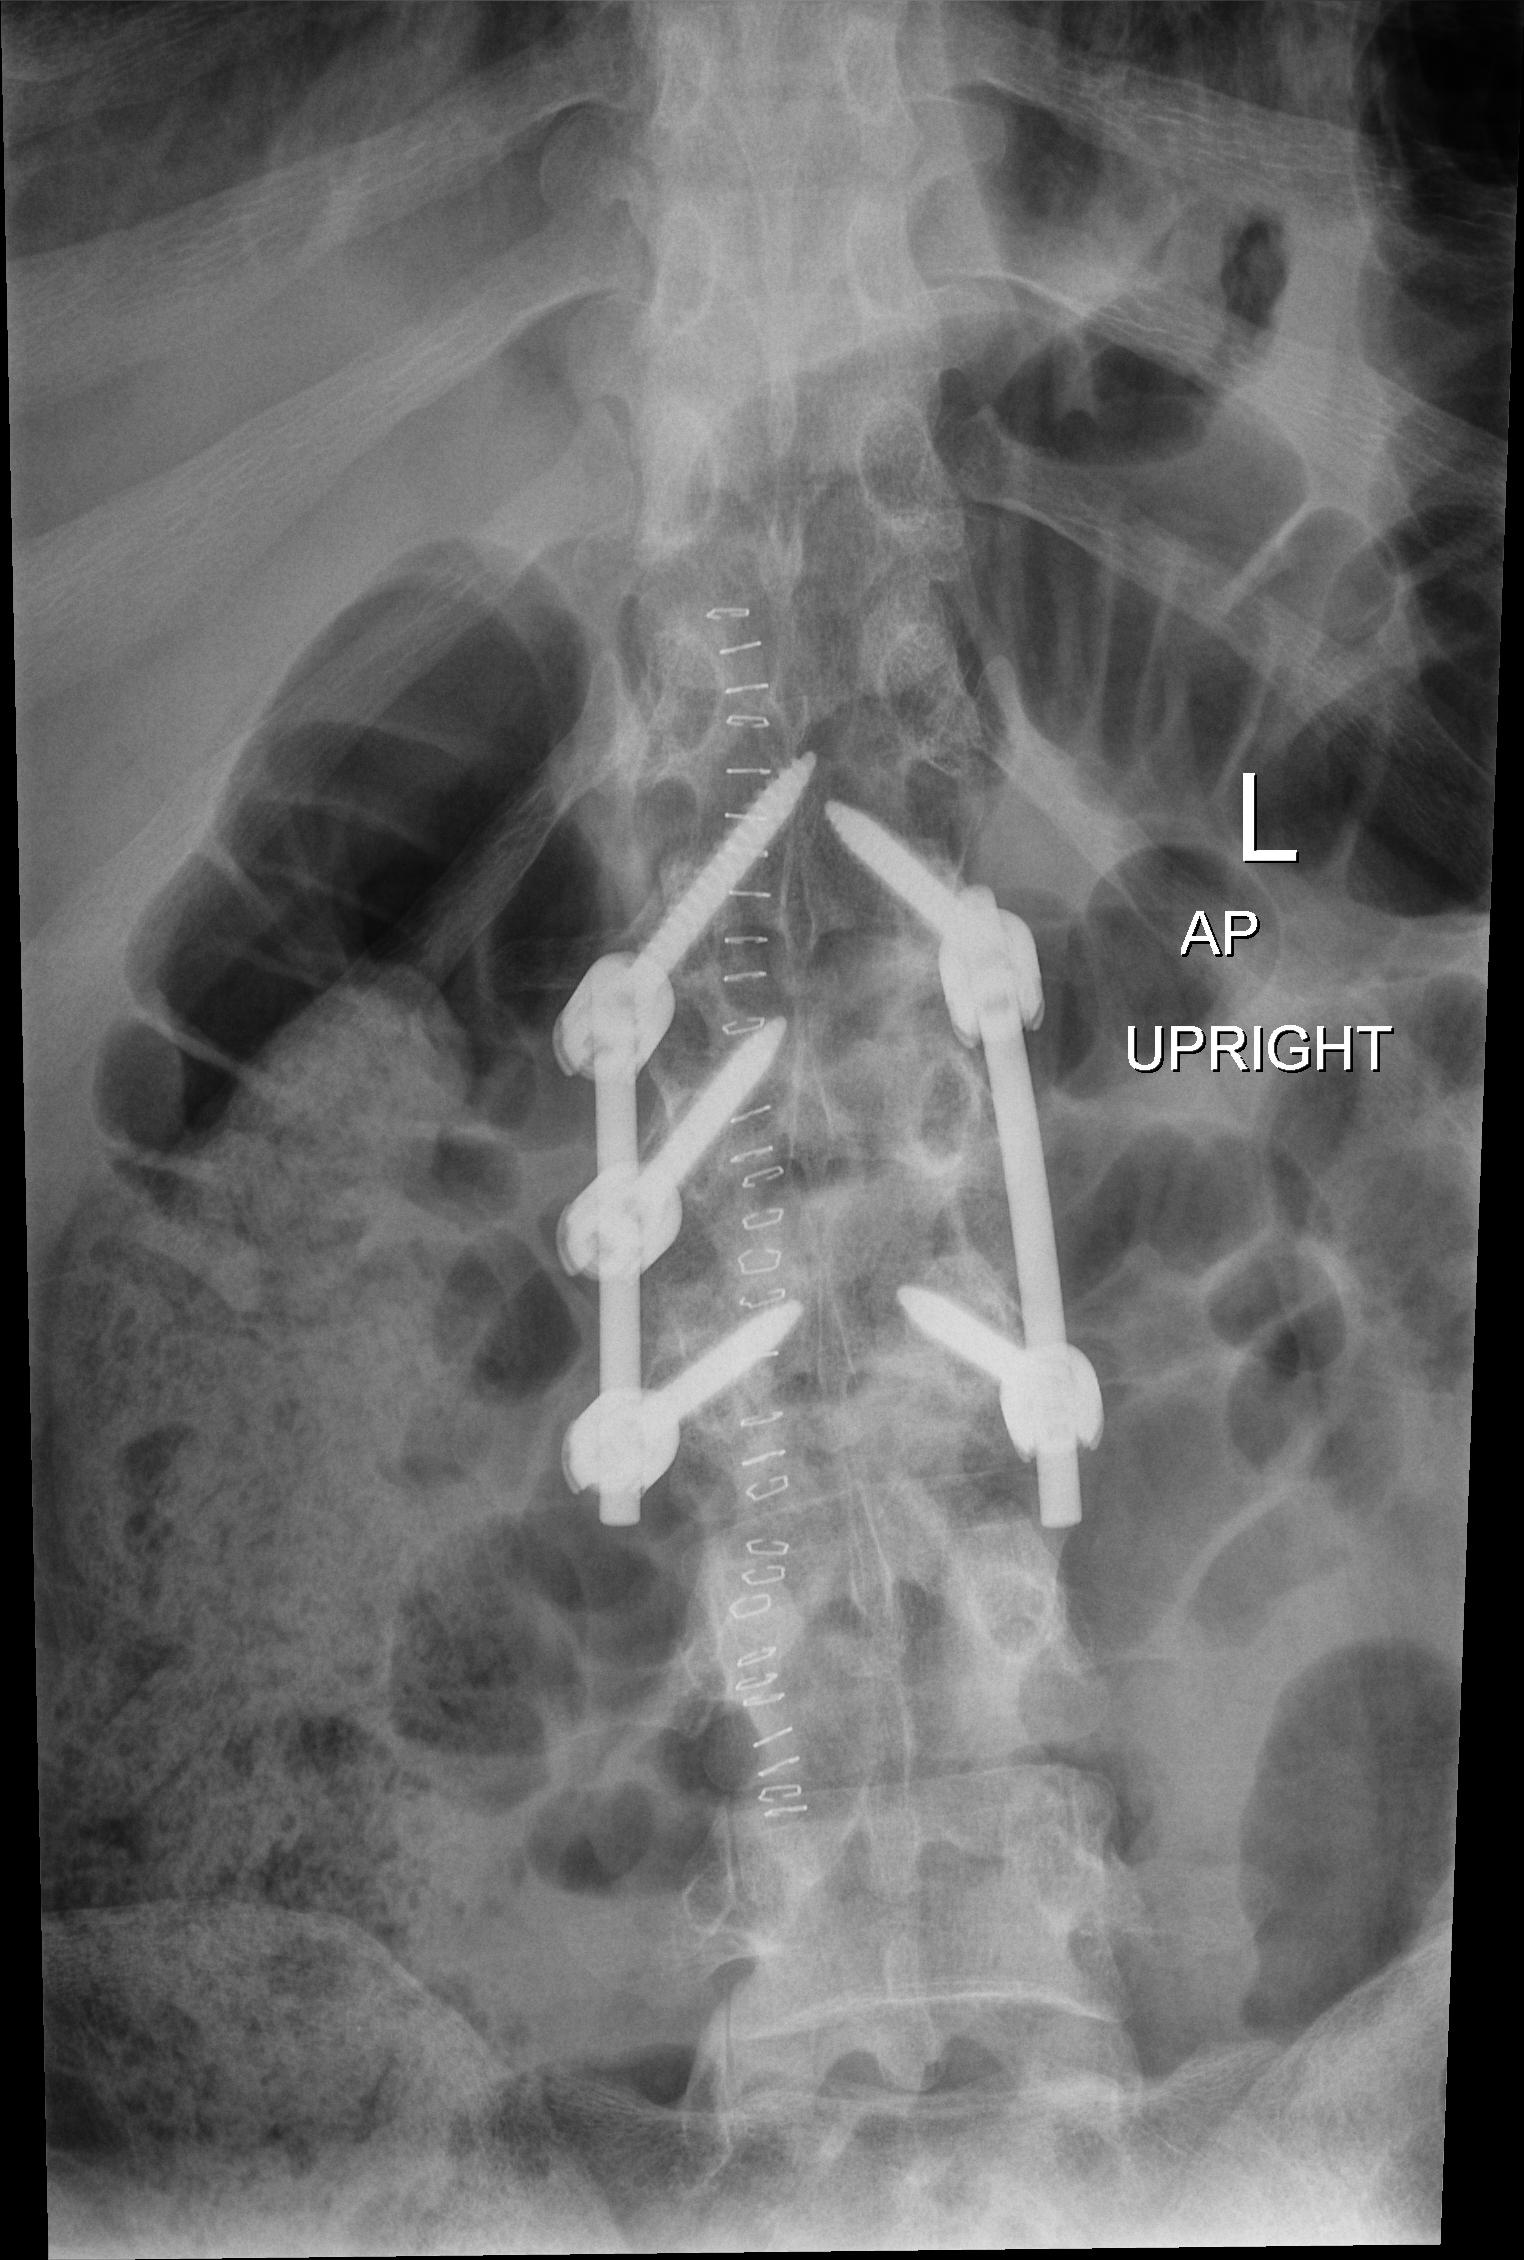
View: AP
Implant manufacturer: nuvasive reline